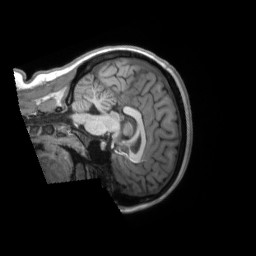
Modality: T1w
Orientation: sagittal
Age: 59
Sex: female
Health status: ill
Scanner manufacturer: siemens
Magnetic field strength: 3 T
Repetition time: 2.2 s
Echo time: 0.00157 s